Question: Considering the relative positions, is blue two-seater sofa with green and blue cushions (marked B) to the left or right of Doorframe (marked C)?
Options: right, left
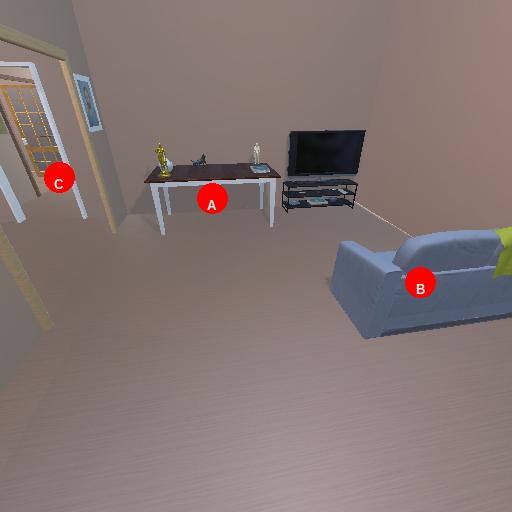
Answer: right